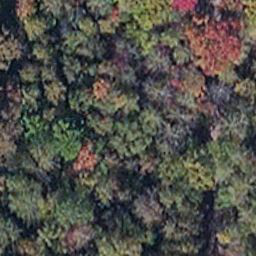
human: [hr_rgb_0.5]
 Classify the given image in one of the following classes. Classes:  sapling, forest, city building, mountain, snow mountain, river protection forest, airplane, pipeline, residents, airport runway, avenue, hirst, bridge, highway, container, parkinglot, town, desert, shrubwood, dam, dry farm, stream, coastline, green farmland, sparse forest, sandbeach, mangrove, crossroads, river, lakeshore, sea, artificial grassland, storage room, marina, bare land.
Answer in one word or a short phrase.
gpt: mangrove